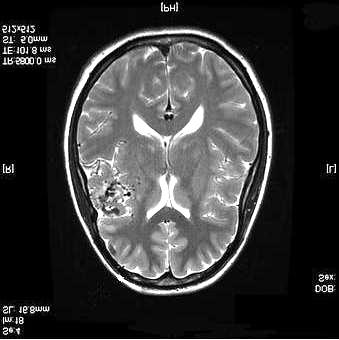
Label: notumor